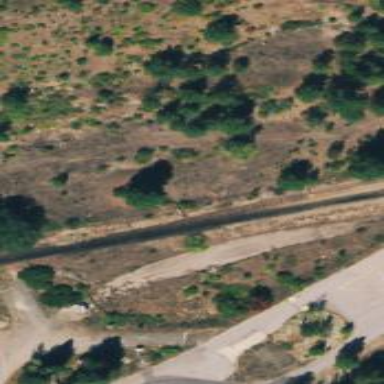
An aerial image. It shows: Railway siding with rails.